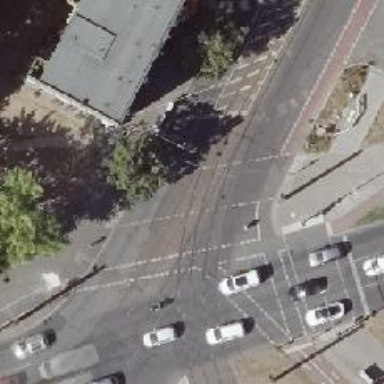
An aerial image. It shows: Tram crossing on the railway.